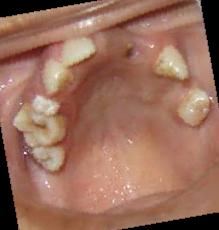
Condition: hypodontia